Question: I've created a label via storyboard. The order is like this:
View -> Scroll View -> Bunch of labels.
Here is the text output I want to achieve:
2 December <30 days left>
the <> enclosed text is in smaller letters an in a different UI Label.
Since the month name is dynamic and the width changes I've tried using CGRectMake to alter the position of the <> enclosed text.
But it isn't working. I tried changing the parameters of the function but the label stays put. It doesn't move from its initial position set in storyboard.
'''
label_days_left.frame = CGRectMake(50, 10, 100, 99);
'''
EDIT:
'''
- (void) alignDaysLeft{
//code to align the label just after the match date
CGFloat dateLabelWidth = [label_date.text sizeWithFont:label_date.font].width;
CGFloat dateLabelHeight = [label_date.text sizeWithFont:label_date.font].height;
CGFloat someGap = 0;
CGFloat daysLeftX = label_date.frame.origin.x + dateLabelWidth + someGap;
CGFloat daysLeftY = label_date.frame.origin.y;
[label_date sizeToFit];
//label_days_left.frame = CGRectMake(daysLeftX, daysLeftY, 100, dateLabelHeight);
label_days_left.frame = CGRectMake(50, 10, 100, 99);
label_days_left.text = [NSString stringWithFormat:@"lolo"];
NSLog(@"date width - %f", daysLeftX);
}
'''
label_date is the variable which contains the month and day.
label_days_left is the label variable which I am trying to place next to the month.
EDIT 2:

EDIT 3:
I created a new project.
Dragged a label on the view.
Created an outlet.
Synthesized it.
And used the following code to move it -
'''
[labia setFrame:CGRectMake(0, 100, 5, 99)];
'''
It didn't work. What mistake am I doing?
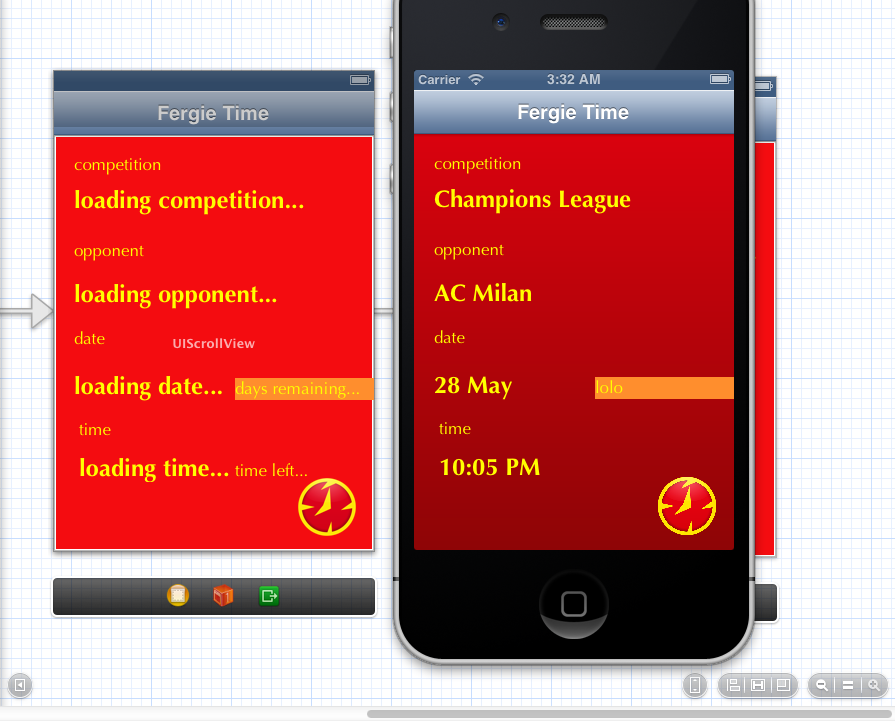
Answer: Do you have AutoLayout turned on? If so then that might be your problem, as you are not supposed to worry about setting the frame with AutoLayout, and instead set constraints.